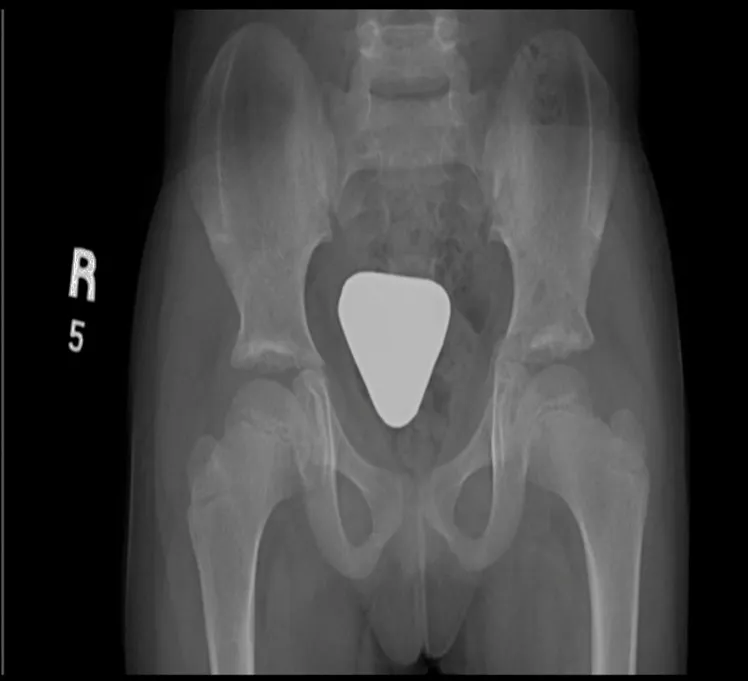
Pelvis AP x-ray at age of 7 years after removal of femur implants.
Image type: radiology (x_ray)